Question: Say, I have an array:
'''
import numpy as np
x = np.array([0, 1, 2, 5, 6, 7, 8, 8, 8, 10, 29, 32, 45])
'''
How can I calculate the 3rd standard deviation for it, so I could get the value of '+3sigma' as shown on the picture below?

Typically, I use 'std = np.std(x)', but to be honest, I don't know if it returns the '1sigma' value or maybe '2sigma', or whatever. I'll very grateful for you help. Thank you in advance.
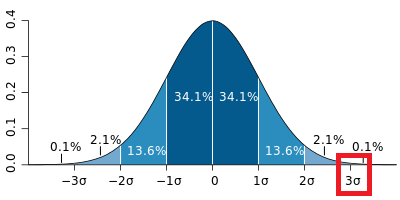
Answer: NumPy's 'std' yields the standard deviation, which is usually denoted with "sigma". To get the 2-sigma or 3-sigma ranges, you can simply multiply sigma with 2 or 3:
'''
print [x.mean() - 3 * x.std(), x.mean() + 3 * x.std()]
'''
Output:
'''
[-27.545797458510656, 52.315028227741429]
'''
For more detailed information, you might refer to the documentation, which states:
> The standard deviation is the square root of the average of the
squared deviations from the mean, i.e., std = sqrt(mean(abs(x -
x.mean())**2)).
<URL>